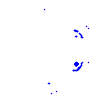
Particle: pion